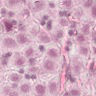
Metastatic tissue present: yes